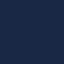
Land use / land cover: SeaLake